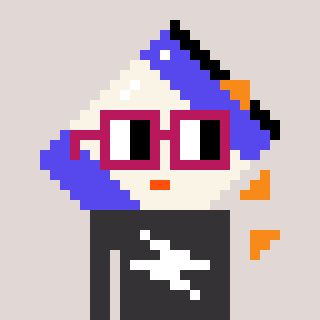
a pixel art character with square dark red glasses, a chips-shaped head and a grayscale-colored body on a warm background